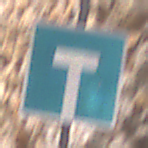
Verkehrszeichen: Sackgasse
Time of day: Midday
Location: Outdoor (Urban)
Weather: PartlyCloudy
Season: NotSpecified
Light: Natural